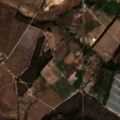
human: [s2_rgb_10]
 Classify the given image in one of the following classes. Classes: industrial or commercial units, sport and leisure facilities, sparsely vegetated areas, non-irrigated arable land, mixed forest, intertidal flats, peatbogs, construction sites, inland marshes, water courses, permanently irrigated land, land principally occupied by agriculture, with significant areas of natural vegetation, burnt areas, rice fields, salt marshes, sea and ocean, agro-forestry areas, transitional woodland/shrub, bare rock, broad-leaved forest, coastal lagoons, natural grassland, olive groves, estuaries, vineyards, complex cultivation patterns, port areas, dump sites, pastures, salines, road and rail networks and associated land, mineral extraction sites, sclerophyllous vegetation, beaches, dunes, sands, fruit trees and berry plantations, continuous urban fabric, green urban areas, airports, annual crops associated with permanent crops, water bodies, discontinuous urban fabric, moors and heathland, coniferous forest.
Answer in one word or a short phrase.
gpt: non-irrigated arable land, permanently irrigated land, broad-leaved forest